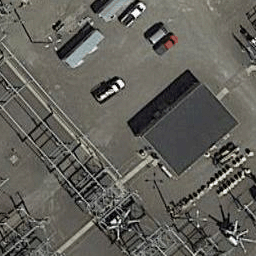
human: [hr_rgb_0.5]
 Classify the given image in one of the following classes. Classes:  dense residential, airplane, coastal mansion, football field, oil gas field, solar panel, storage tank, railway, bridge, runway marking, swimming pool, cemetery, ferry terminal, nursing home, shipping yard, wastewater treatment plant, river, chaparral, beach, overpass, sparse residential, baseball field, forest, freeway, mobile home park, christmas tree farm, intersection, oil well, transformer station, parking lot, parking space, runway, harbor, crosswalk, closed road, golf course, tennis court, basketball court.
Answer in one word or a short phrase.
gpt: transformer station